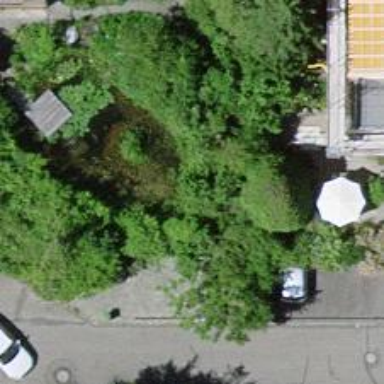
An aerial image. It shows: Garage building.